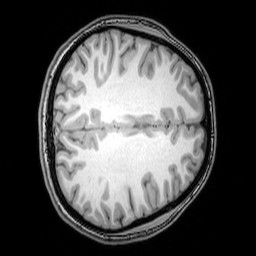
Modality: T1w
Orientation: axial
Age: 23
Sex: female
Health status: healthy
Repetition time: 0.081 s
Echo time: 0.037 s